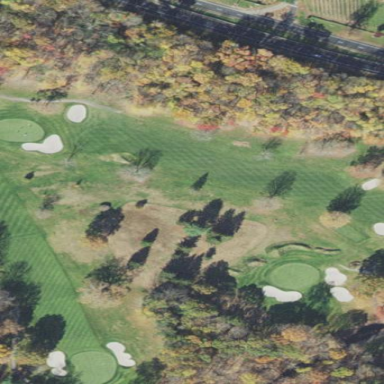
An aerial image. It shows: Grassy area designated as golf fairway.